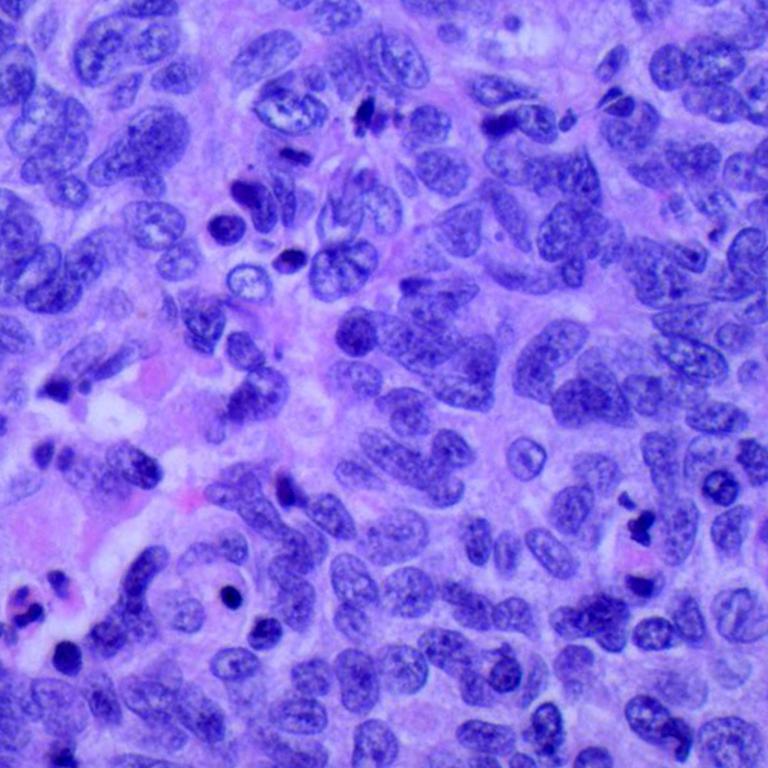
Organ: lung
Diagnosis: squamous carcinomas